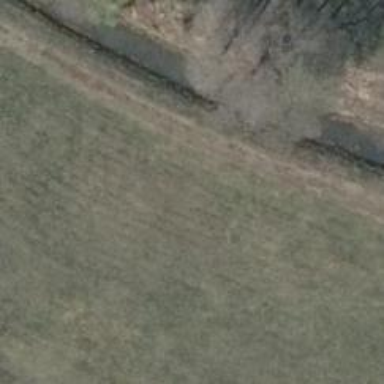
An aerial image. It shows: Grassy track with grade5 tracktype.